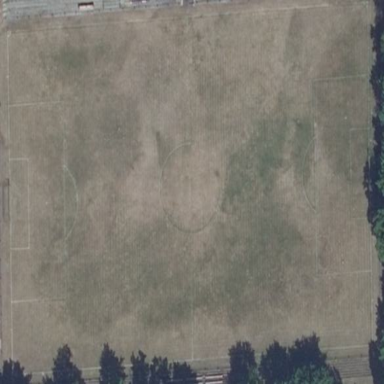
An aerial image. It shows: Soccer pitch designated for leisure and sports activities.